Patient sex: F
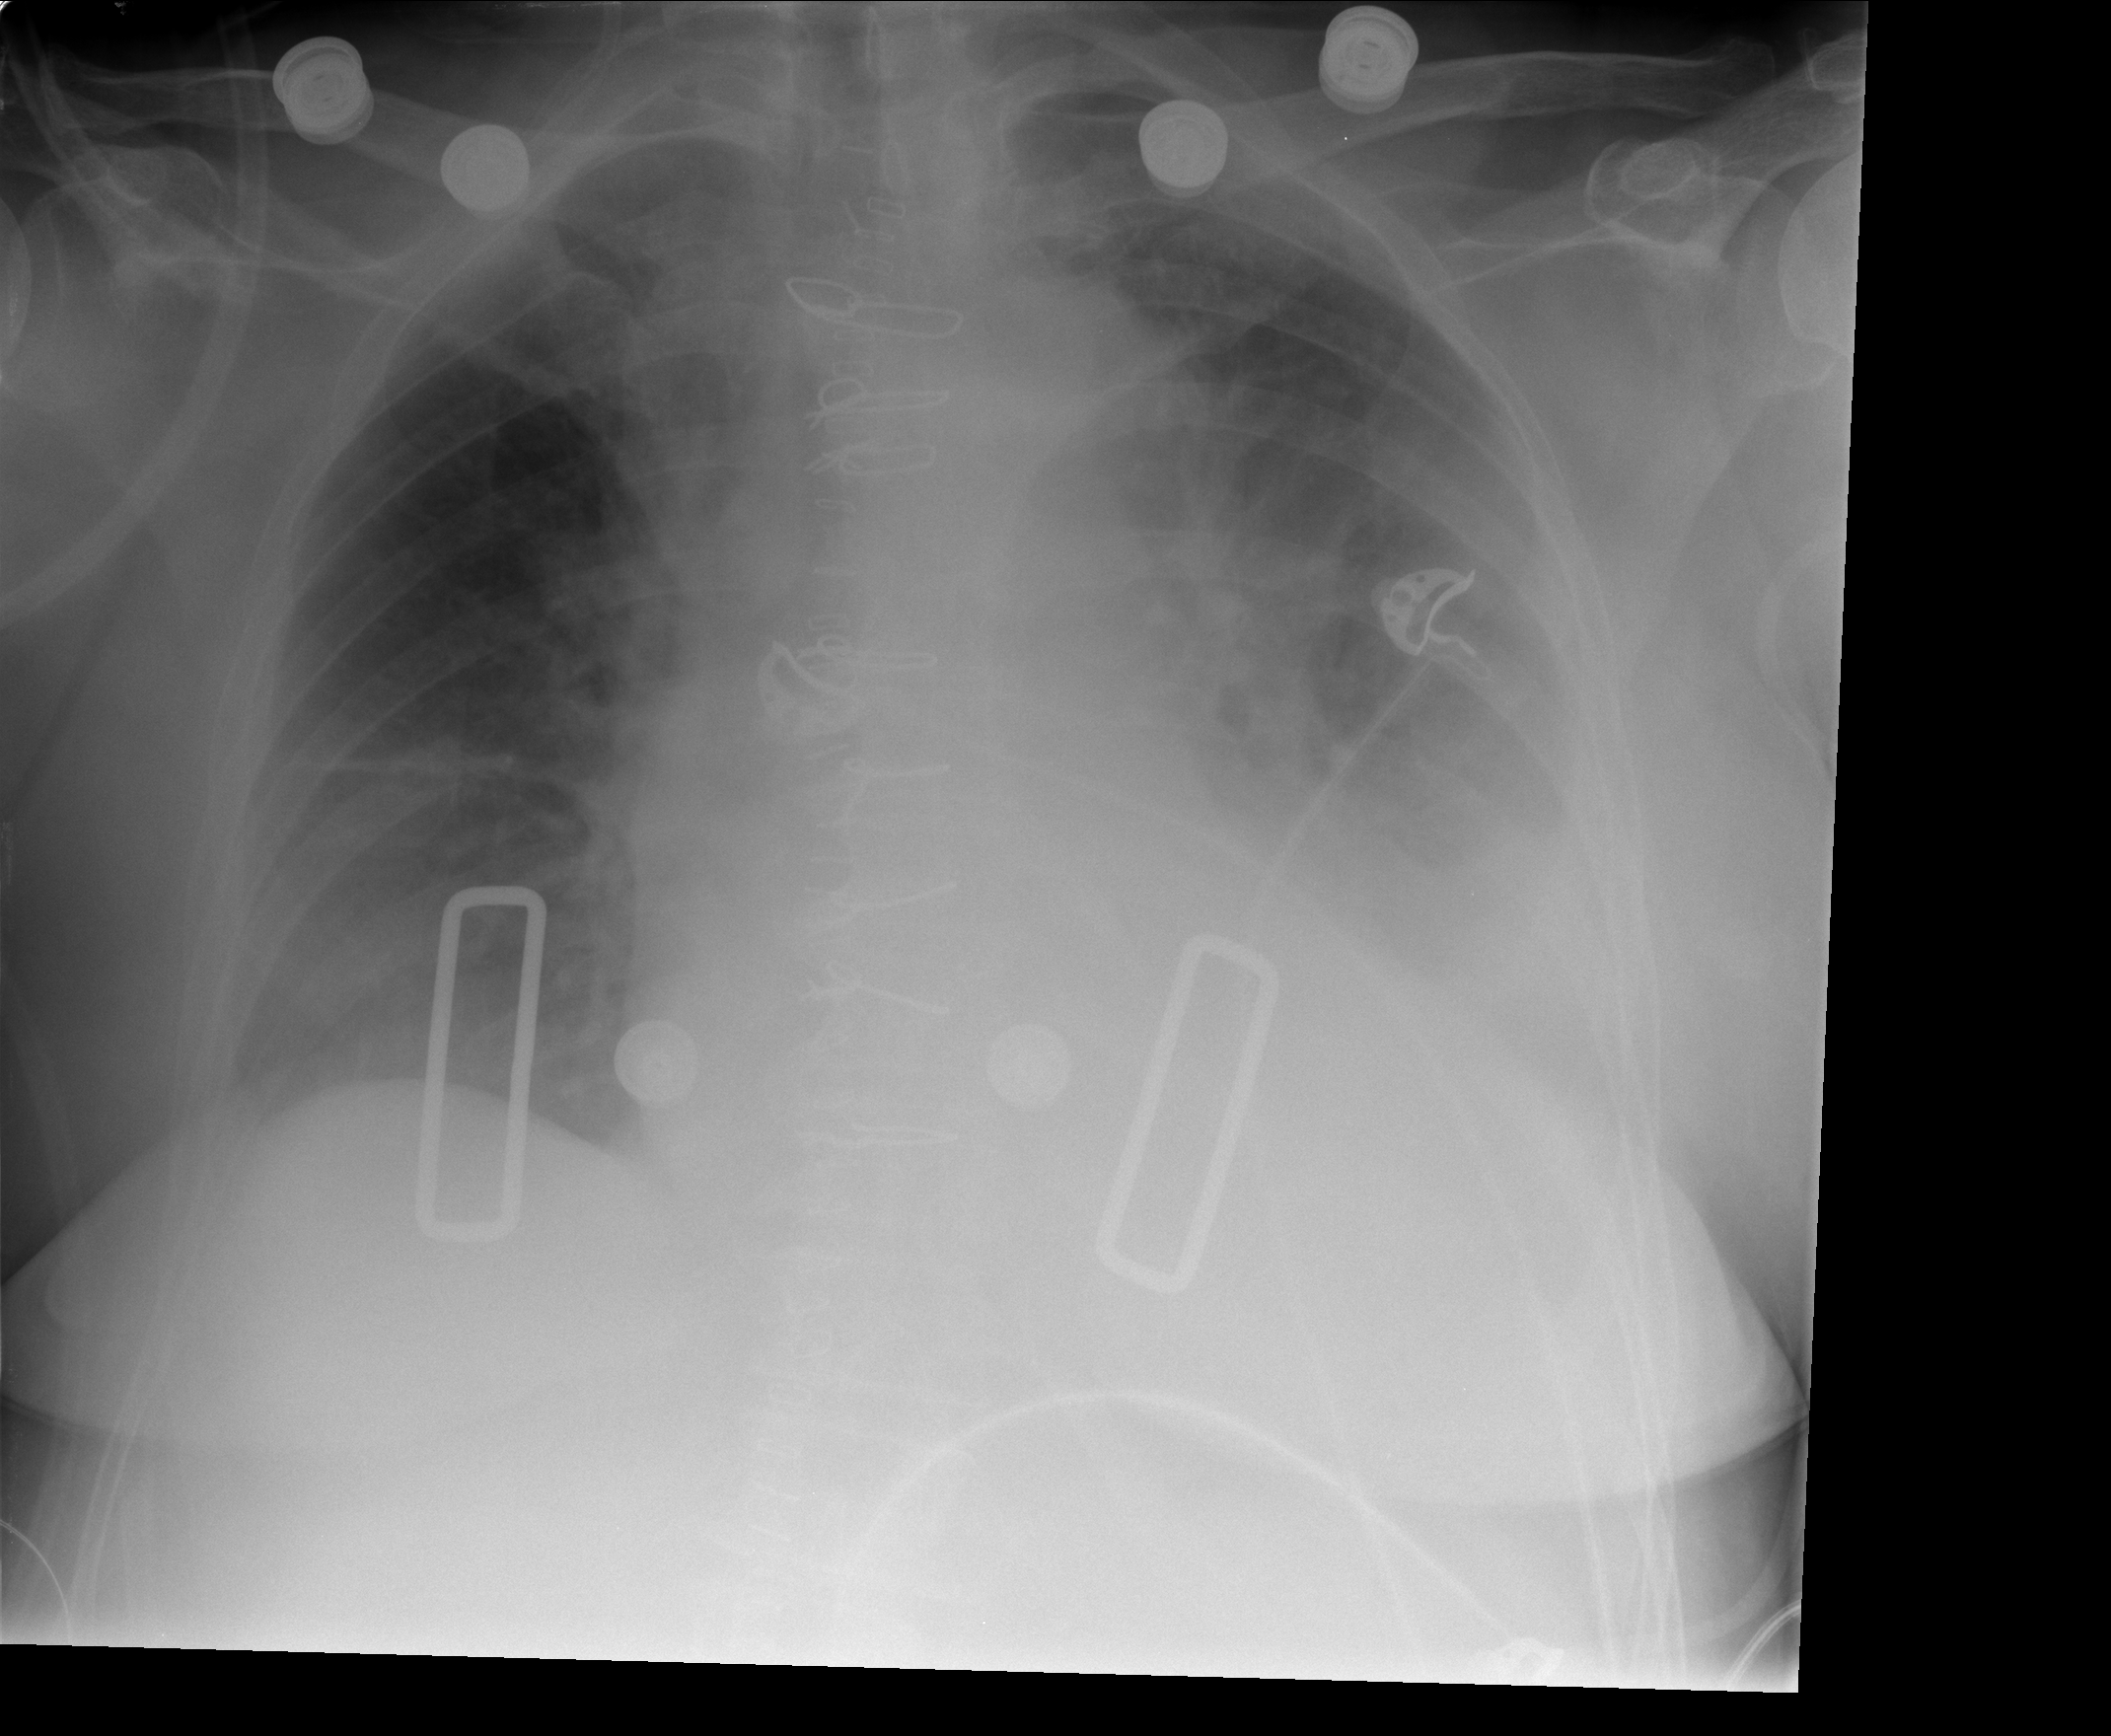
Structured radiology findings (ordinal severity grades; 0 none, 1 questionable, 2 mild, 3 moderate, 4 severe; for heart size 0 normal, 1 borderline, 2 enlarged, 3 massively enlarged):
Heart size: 2
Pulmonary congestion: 3
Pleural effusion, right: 2
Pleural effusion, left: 3
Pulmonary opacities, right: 1
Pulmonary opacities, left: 3
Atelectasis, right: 2
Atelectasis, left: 3